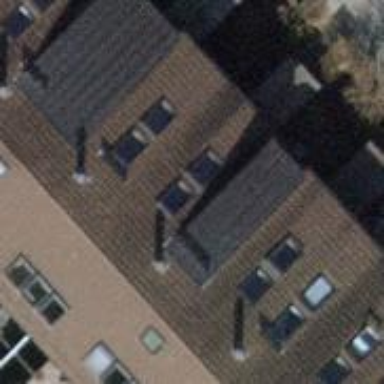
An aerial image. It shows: Terrace building.